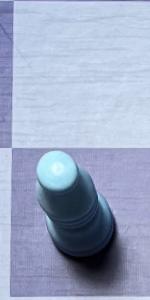
Label: Bishop_White